高二 · 代数
若 $x, y$ 满足约束条件 $\left\{\begin{array}{l}x+y \geqslant 1 \\ x-y \geqslant-1 \\ 2 x-y \leqslant 2\end{array}\right.$, 目标函数 $z=a x+2 y$ 仅在点 $(1,0)$ 处取得最小值, 则 $a$ 的取值范围是 ( )
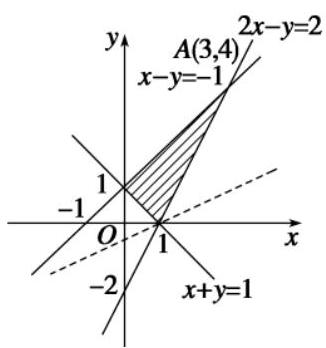
A. $(-1,2)$
B. $(-4,2)$
C. $(-4,0]$
D. $(-2,4)$
答案: B
解析: 解析 作出可行域如图所示

,

直线 $a x+2 y=z$ 仅在点 $(1,0)$ 处取得最小值,

由图象可知 $-1<-\frac{a}{2}<2$,

即 $-4<a<2$.